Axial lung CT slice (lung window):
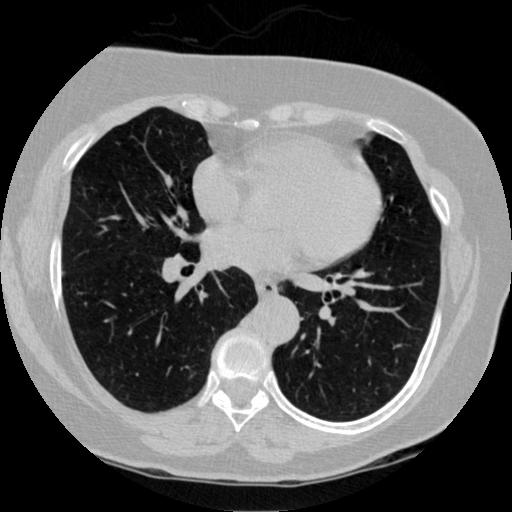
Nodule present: no